Question: I'm drawing a globe using OpenGL on Android platform and trying to find a point on the sphere where user tapped. I am new to OpenGL at all and I'm using opensource lib <URL> but if someone know better way to do this please suggest me as the code of Rajawali is completely without comments and huge part of docs are outdated :(
'''
double[] np4 = new double[4]; //near plane
double[] fp4 = new double[4]; // far plane
GLU.gluUnProject(
x, mViewportHeight - y, 0.0f,
mViewMatrix.getDoubleValues(), 0,
mProjectionMatrix.getDoubleValues(), 0,
mViewport, 0,
np4, 0
);
GLU.gluUnProject(
x, mViewportHeight - y, 1.0f,
mViewMatrix.getDoubleValues(), 0,
mProjectionMatrix.getDoubleValues(), 0,
mViewport, 0,
fp4, 0
);
// transform 4D coordinates (x, y, z, w) to 3D (x, y, z) by dividing each coordinate (x, y, z) by w.
return new Ray(
new Vector3(np4[0] / np4[3], np4[1] / np4[3], np4[2] / np4[3]),
new Vector3(fp4[0] / fp4[3], fp4[1] / fp4[3], fp4[2] / fp4[3])
);
'''
and then find an intersection point with sphere (radius = 1, center (0,0,0)) as described <URL>
'''
/**
* Calculate point of intersection of line and sphere.
*
* @param p1 Point the line goes throw
* @param p2 Point the line goes throw
* @param center Center of the sphere
* @param r Radius of the sphere
* @return <code>Vector3</code> Coordinates of intersection point
*/
private Vector3 getIntersectionPoint(Vector3 p1, Vector3 p2, Vector3 center, double r){
if (p1 == null || p2 == null || center == null)
return null;
double a = in2(p2.x - p1.x) + in2(p2.y - p1.y) + in2(p2.z - p1.z);
double b = 2*( (p2.x - p1.x)*(p1.x - center.x) + (p2.y - p1.y)*(p1.y - center.y) + (p2.z - p1.z)*(p1.z - center.z) );
double c = in2(center.x) + in2(center.y) + in2(center.z) + in2(p1.x) + in2(p1.y) + in2(p1.z) - 2*(center.x*p1.x + center.y*p1.y + center.z*p1.z) - in2(r);
//simplified equations for Sphere coordinates are (0, 0, 0) r=1 and cam.x = cam.y = 0
// double a = in2(p2.x) + in2(p2.y) + in2(p2.z - p1.z);
// double b = 2*( (p2.z - p1.z)*p1.z );
// double c = in2(p1.z) - 1;
for (Vector3 poi : solveQuadraticEquation(a, b, c, p1, p2)){
if (poi.z > 0)
return poi;
}
return null;
}
/**
* Solve quadratic equation.
*
* @param a Parameter A in equation Ax^2 + Bx + C = 0
* @param b Parameter B in equation Ax^2 + Bx + C = 0
* @param c Parameter C in equation Ax^2 + Bx + C = 0
* @param p1 <code>Vector3</code> Start point for the line
* @param p2 <code>Vector3</code> End point for the line
*
* @return <code>List<Vector3></code> of results. Empty if no results found.
*/
private List<Vector3> solveQuadraticEquation(double a, double b, double c, Vector3 p1, Vector3 p2){
double D = in2(b) - 4*a*c;
List<Vector3> rez = new ArrayList<Vector3>();
if (D < 0) {
return rez;
} else if (D == 0) {
double t = (-b) / (2*a);
rez.add(new Vector3(p1.x + (p2.x - p1.x)*t, p1.y + (p2.y - p1.y)*t, p1.z + (p2.z - p1.z)*t));
return rez;
} else {
double t = (Math.sqrt(D)-b) / (2*a);
rez.add(new Vector3(p1.x + (p2.x - p1.x)*t, p1.y + (p2.y - p1.y)*t, p1.z + (p2.z - p1.z)*t));
t = (-Math.sqrt(D)-b) / (2*a);
rez.add(new Vector3(p1.x + (p2.x - p1.x)*t, p1.y + (p2.y - p1.y)*t, p1.z + (p2.z - p1.z)*t));
return rez;
}
}
'''
and here is a result:

Here:
BLUE dots are (-1, -1, -1), (1, -1, -1), (1, 1, -1) and (-1, 1, -1)
GREEN dots are (-1, -1, 1), (1, -1, 1), (1, 1, 1) and (-1, 1, 1)
YELLOW dots are (1, 0, 0), (0, 1, 0), (-1, 0, 0) and (0, -1, 0)
small red dot is a point of intersection when I tapped on top yellow circle:
x: 405.10202 y: <PHONE> (event.getX(), evet.getY() in touch listener)
here is a unprojected points:
near: Vector3 : <0.0038529188490706075, 0.08910624125329661, 4.999999999999999>
far: Vector3 : <0.46235026188847467, 10.692748950395632, -114.00000000000048>
intersection: Vector3 : <0.019687997272589165, 0.45532322467387265, 0.8901085011592542>
camera position is (0,0,-6)
Could anybody help me put this small red dot under the finger, please ?
P.S. I need a point of intersection not just an object picking beckause I'm going to get country code by this point later...
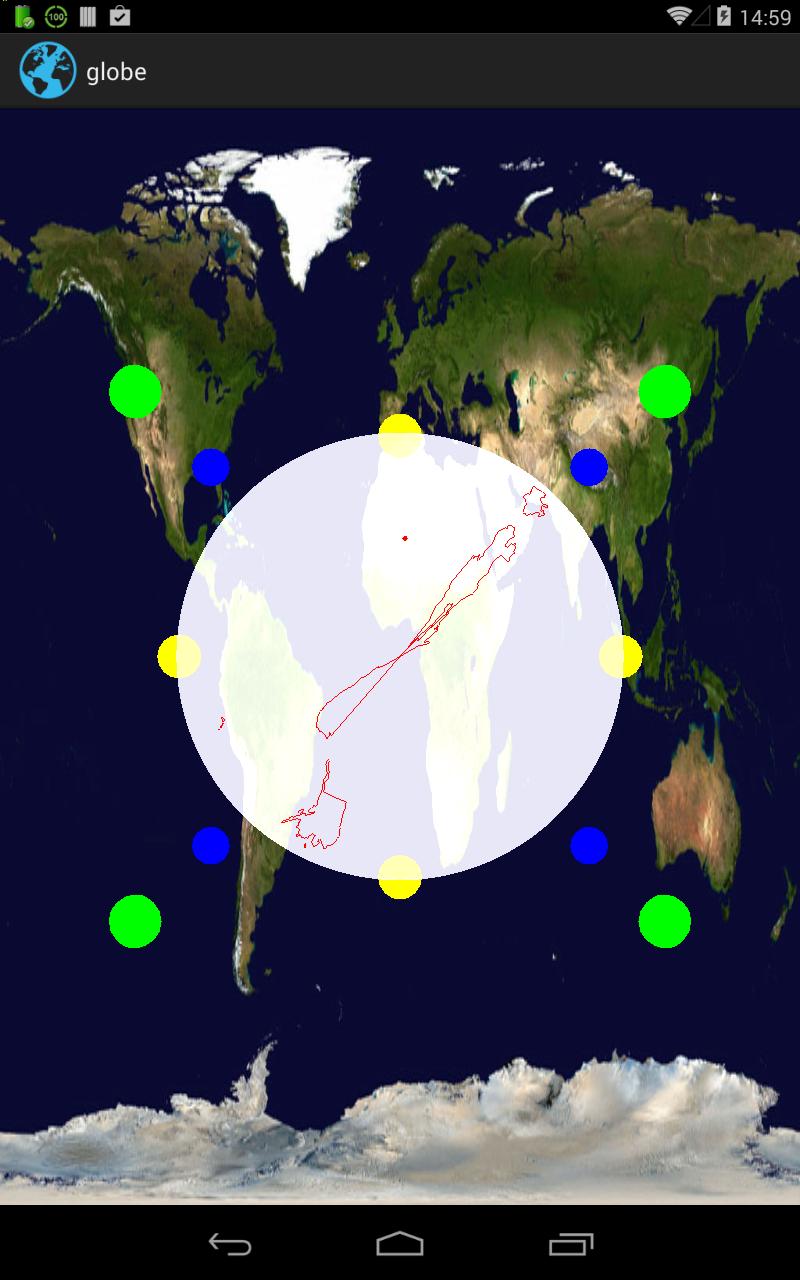
Answer: The problem is that ViewPort correspond to the view dimensions (GLSurfaceView in this case) but point hase absolute coordinates, so the should be converted to relative, for example like this:
'''
final float x = e.getX() - getLeft();
final float y = e.getY() - getTop();
'''